Aerial crown-view tile of a tropical tree (Barro Colorado Island, Panama), acquired 20241112:
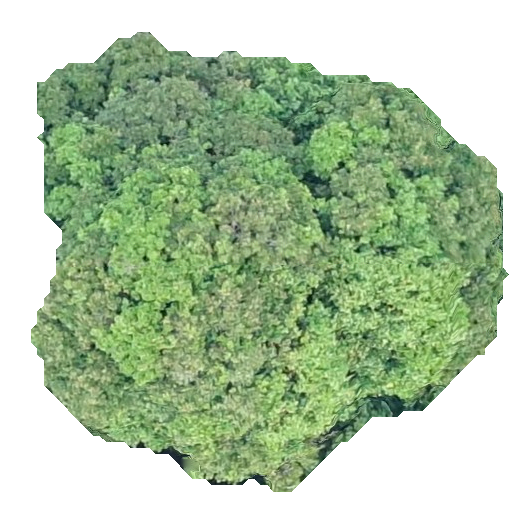
Species: Prioria copaifera
GBIF accepted scientific name: Prioria copaifera
Crown area: 252.831 m²